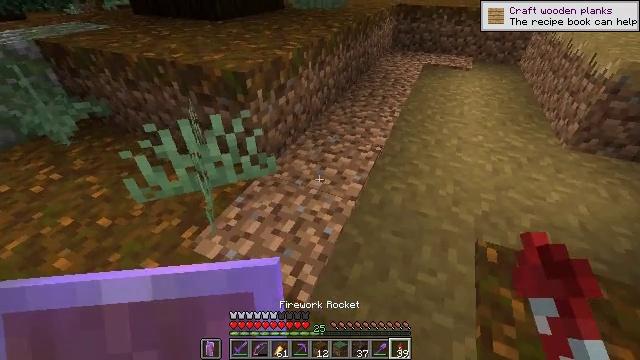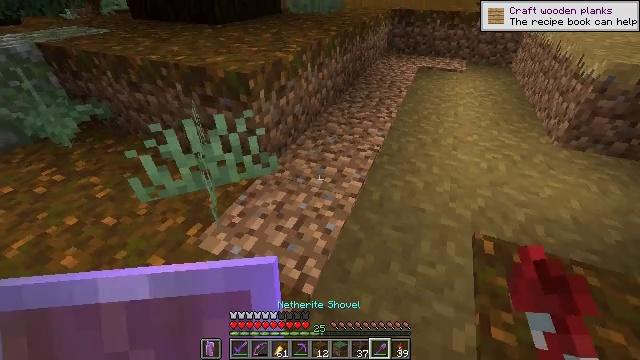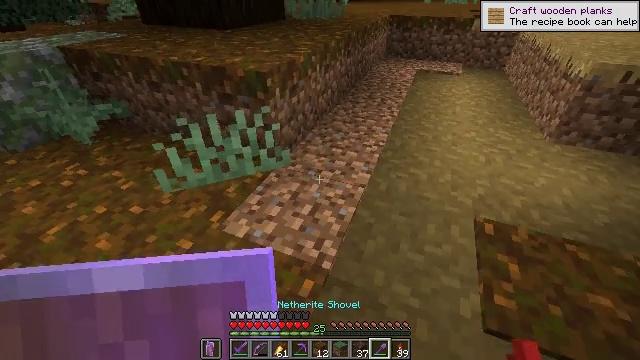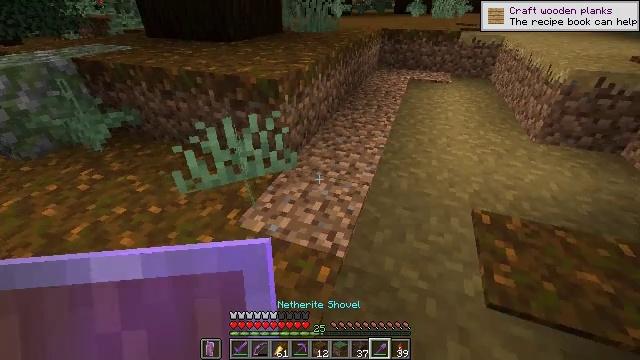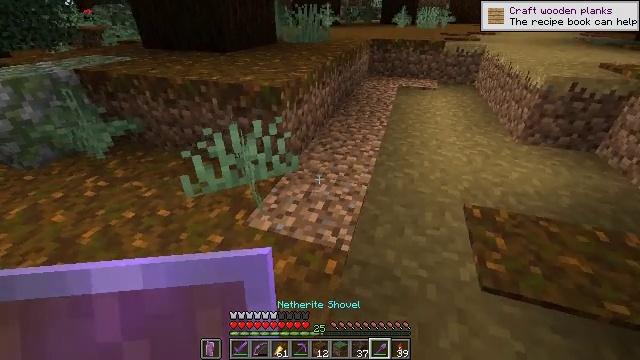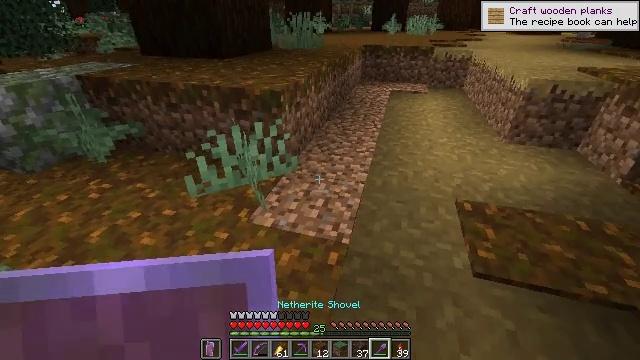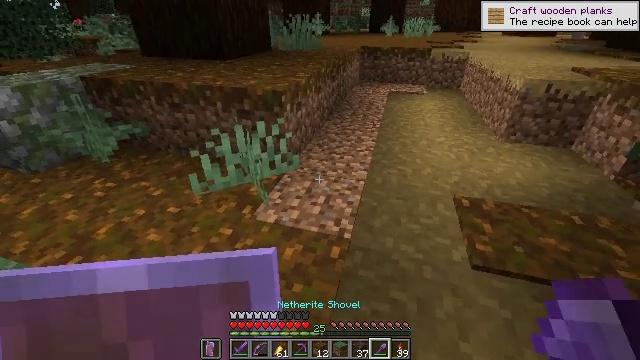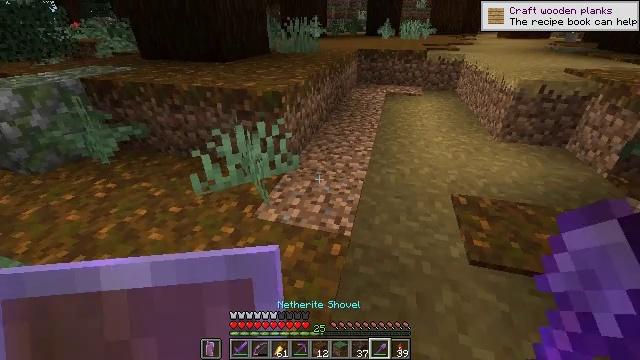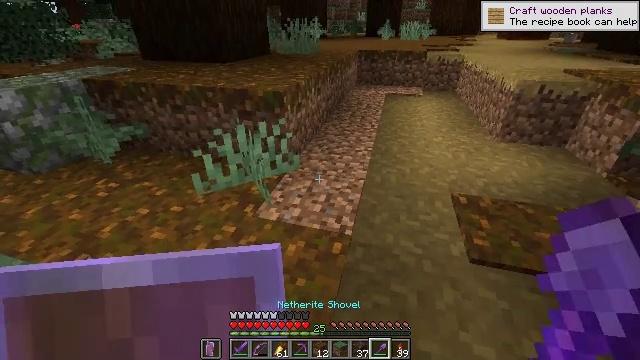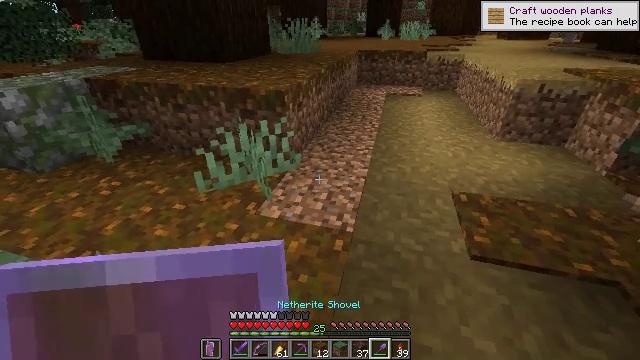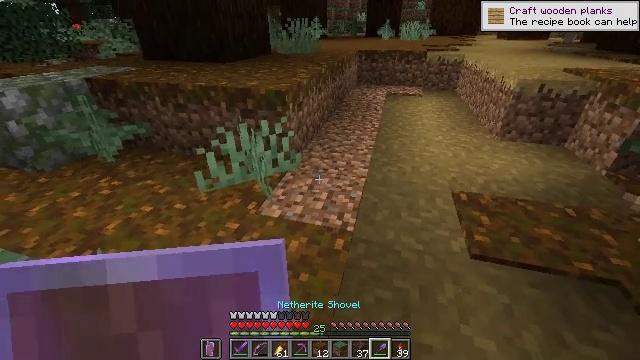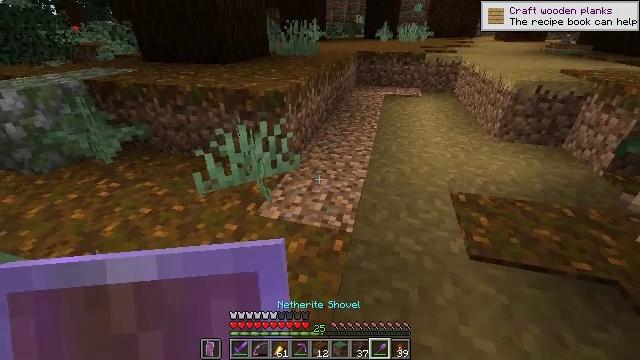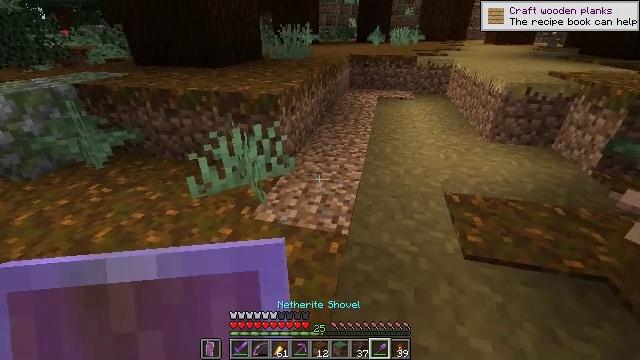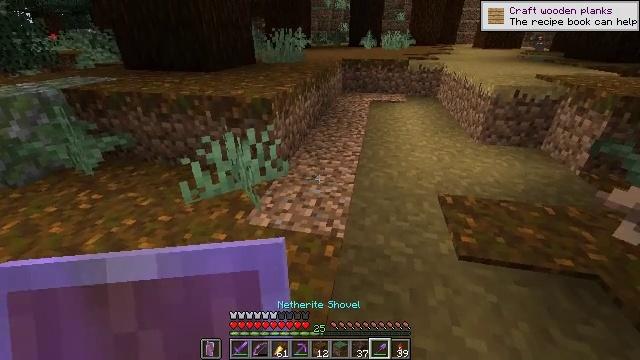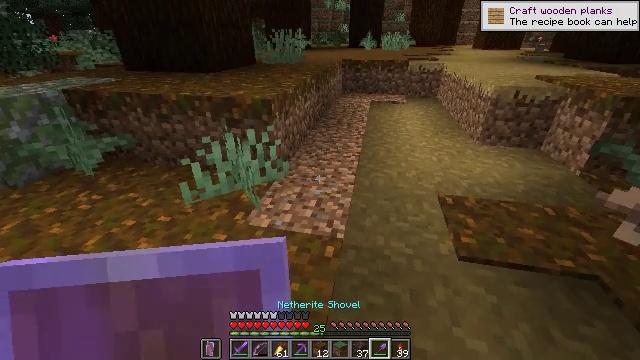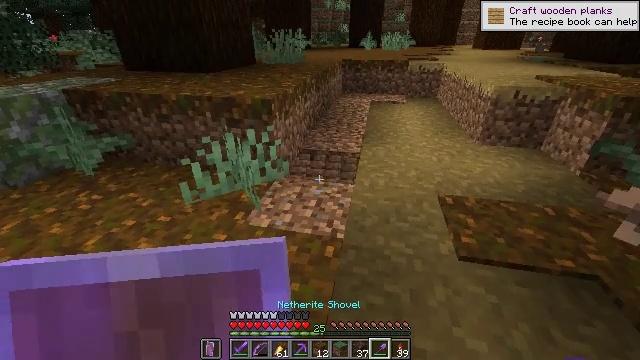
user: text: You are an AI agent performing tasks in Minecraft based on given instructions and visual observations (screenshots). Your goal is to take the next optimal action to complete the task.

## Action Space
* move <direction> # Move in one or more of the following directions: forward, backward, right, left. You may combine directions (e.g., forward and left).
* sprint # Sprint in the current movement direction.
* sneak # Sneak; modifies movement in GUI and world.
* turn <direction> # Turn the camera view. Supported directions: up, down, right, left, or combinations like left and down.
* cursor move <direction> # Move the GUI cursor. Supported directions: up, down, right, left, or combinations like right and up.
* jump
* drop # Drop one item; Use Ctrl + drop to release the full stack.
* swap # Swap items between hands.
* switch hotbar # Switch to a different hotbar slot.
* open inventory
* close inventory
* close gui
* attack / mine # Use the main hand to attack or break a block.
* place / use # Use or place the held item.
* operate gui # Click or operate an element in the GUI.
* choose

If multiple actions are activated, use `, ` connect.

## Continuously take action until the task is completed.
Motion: motion action
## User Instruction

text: Mine dirt from the ground.
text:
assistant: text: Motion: move back and move left, turn right
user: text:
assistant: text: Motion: move back and move left
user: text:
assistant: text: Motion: move back and move left, turn right and up
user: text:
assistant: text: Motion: move back, turn right and up
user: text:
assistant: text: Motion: turn right and up
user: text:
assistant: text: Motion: no_op
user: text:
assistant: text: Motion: no_op
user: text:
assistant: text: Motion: no_op
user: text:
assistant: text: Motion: no_op
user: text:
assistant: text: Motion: no_op
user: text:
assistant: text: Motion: no_op
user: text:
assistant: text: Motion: turn right
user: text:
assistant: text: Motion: turn right
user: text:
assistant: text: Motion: no_op
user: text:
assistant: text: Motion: attack / mine
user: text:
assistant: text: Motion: attack / mine
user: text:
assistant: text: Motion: attack / mine
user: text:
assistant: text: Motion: turn up, attack / mine
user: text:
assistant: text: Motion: turn up, attack / mine
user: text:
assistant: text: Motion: turn right and up, attack / mine
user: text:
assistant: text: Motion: turn up, attack / mine
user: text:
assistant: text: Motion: turn up, attack / mine
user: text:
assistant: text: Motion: attack / mine
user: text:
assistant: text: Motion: no_op
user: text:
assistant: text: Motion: no_op
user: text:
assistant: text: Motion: no_op
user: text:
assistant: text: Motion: no_op
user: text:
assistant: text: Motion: move forward
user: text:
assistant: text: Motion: move forward
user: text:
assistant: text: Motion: move forward